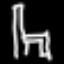
Label: chair